This wavelet scalogram was computed from a rotor test-rig vibration snapshot. Diagnose the rotating machine from this image, choosing from: normal, misalignment, unbalance, looseness.
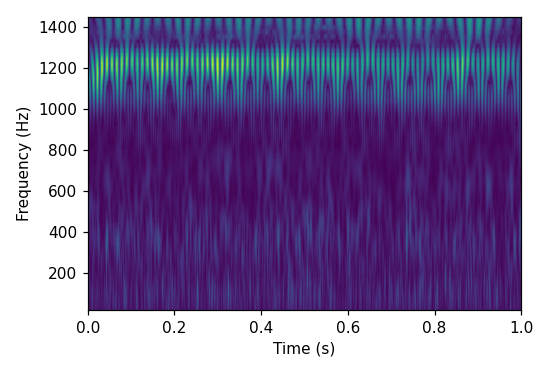
Answer: looseness